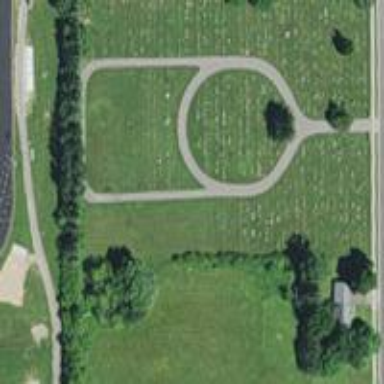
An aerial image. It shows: Cemetery.